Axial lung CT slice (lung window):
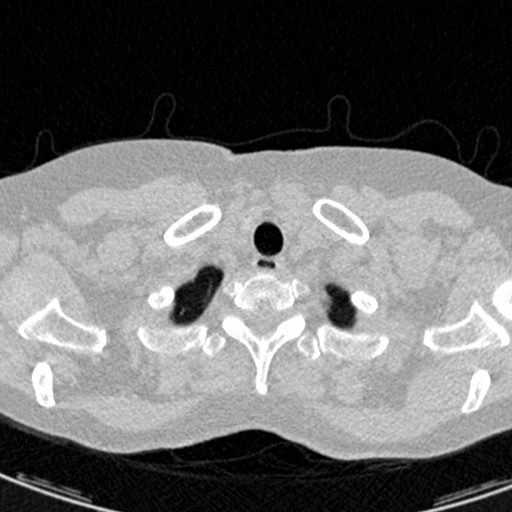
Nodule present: no